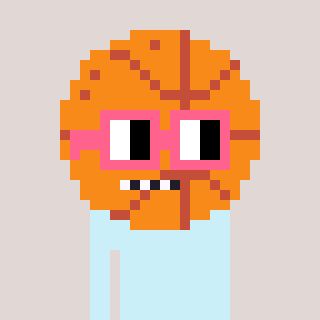
a pixel art character with square pink glasses, a basketball-shaped head and a orange-colored body on a warm background